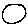
Label: circle